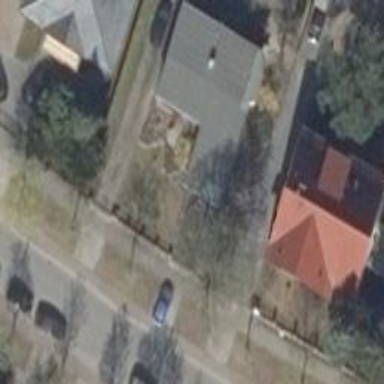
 painted in white. The roof is made of tar paper."